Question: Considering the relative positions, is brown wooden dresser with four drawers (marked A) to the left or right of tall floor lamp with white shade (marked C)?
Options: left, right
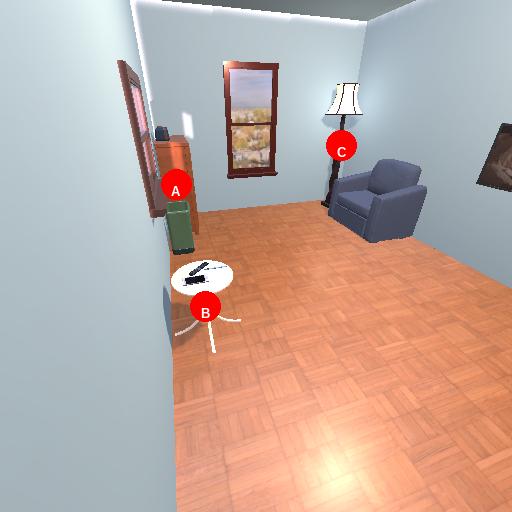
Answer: left